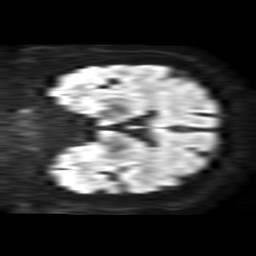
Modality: TRACE
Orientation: coronal
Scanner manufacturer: philips
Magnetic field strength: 1.5 T
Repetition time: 4.6 s
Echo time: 0.07505 s